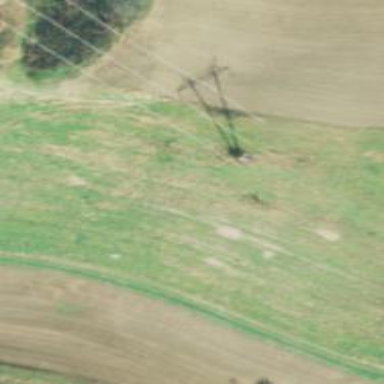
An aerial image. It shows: Lattice structure tower.